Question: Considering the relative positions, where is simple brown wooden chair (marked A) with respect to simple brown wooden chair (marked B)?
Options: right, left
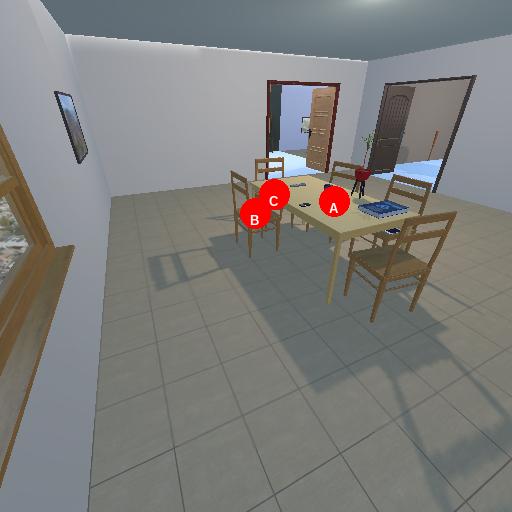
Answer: right